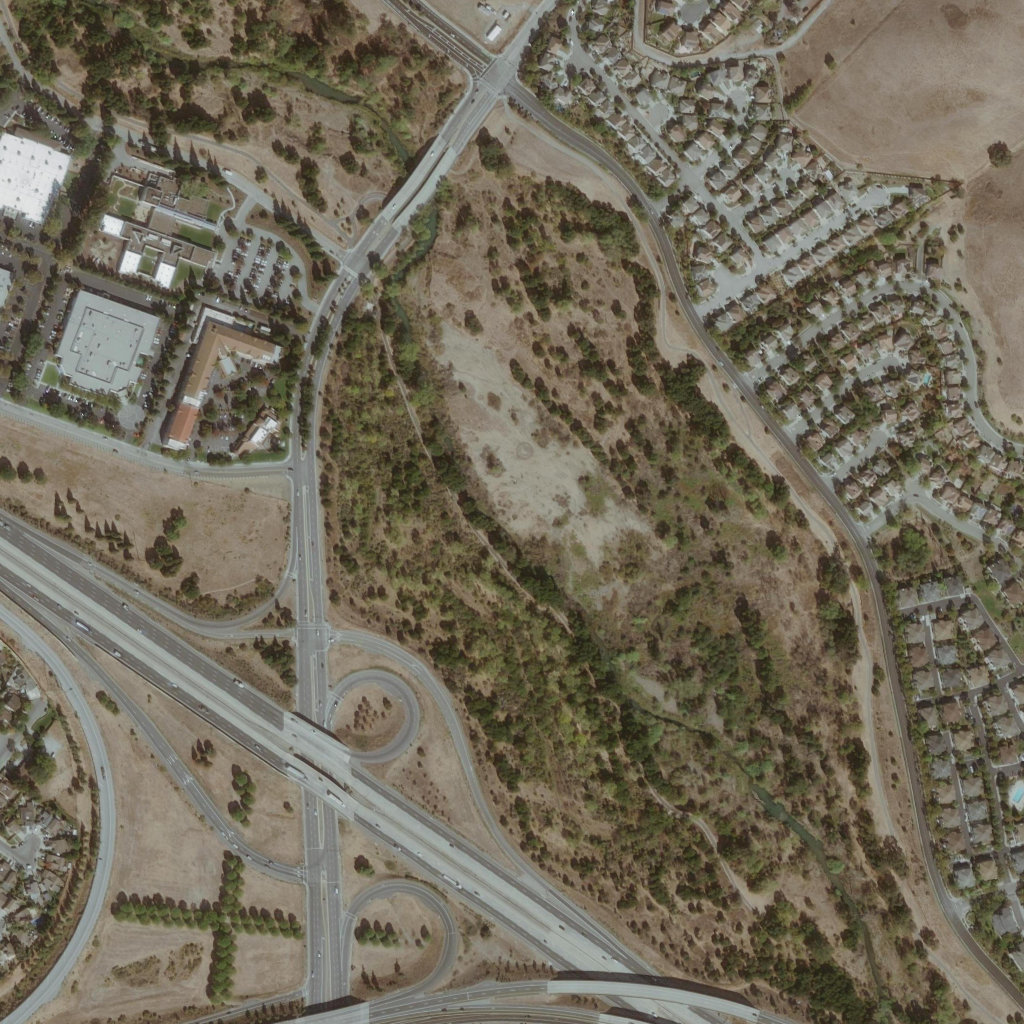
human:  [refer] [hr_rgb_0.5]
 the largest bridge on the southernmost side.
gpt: <box>[[54, 95, 73, 99, 0]]</box>